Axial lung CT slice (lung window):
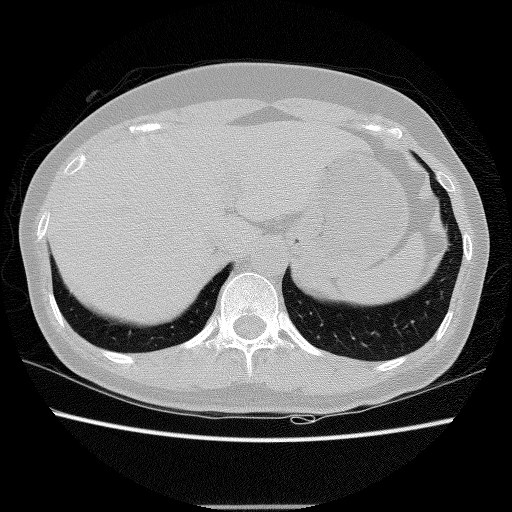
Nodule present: no